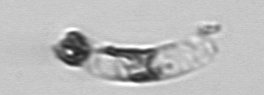
Label: Guinardia_striata